Question: I'd like to create a rectangle shape with two solid colors (horizontally) to achieve something like this:

I heard about 'layer-list', i though i could use it to contains two rectangle with a different color but it seems that it only lays shapes vertically.
Is there a way to achieve this using lalyer-list or should i use something totally different? I'd like to keep it simple with ability to change the shape colors at runtime.
Thanks.
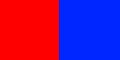
Answer: You can create custom drawable for this. Just extend Drawable class.
Here is a sample code which draws a rectangle like you wanted, you can provide any number of colors.
'''
public class ColorBarDrawable extends Drawable {
private int[] themeColors;
public ColorBarDrawable(int[] themeColors) {
this.themeColors = themeColors;
}
@Override
public void draw(Canvas canvas) {
// get drawable dimensions
Rect bounds = getBounds();
int width = bounds.right - bounds.left;
int height = bounds.bottom - bounds.top;
// draw background gradient
Paint backgroundPaint = new Paint();
int barWidth = width / themeColors.length;
int barWidthRemainder = width % themeColors.length;
for (int i = 0; i < themeColors.length; i++) {
backgroundPaint.setColor(themeColors[i]);
canvas.drawRect(i * barWidth, 0, (i + 1) * barWidth, height, backgroundPaint);
}
// draw remainder, if exists
if (barWidthRemainder > 0) {
canvas.drawRect(themeColors.length * barWidth, 0, themeColors.length * barWidth + barWidthRemainder, height, backgroundPaint);
}
}
@Override
public void setAlpha(int alpha) {
}
@Override
public void setColorFilter(ColorFilter cf) {
}
@Override
public int getOpacity() {
return PixelFormat.OPAQUE;
}
}
'''